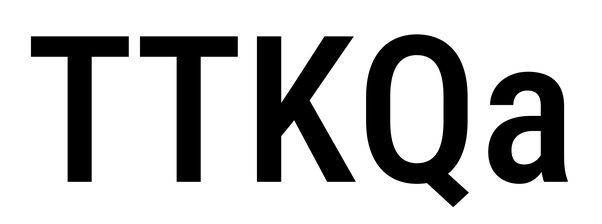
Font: Roboto_Condensed_Medium